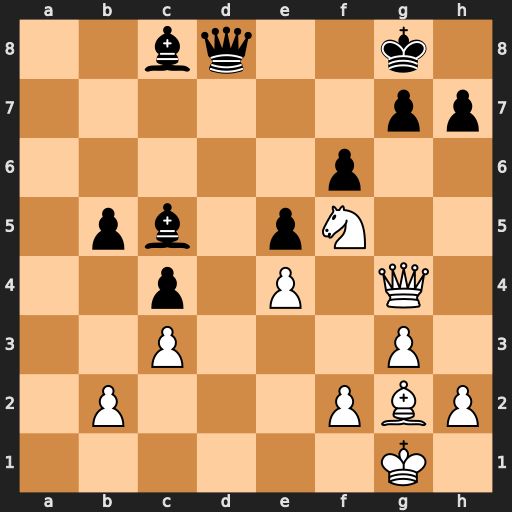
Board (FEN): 2bq2k1/6pp/5p2/1pb1pN2/2p1P1Q1/2P3P1/1P3PBP/6K1
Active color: w
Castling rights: -
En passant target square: -
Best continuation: Qxg7#